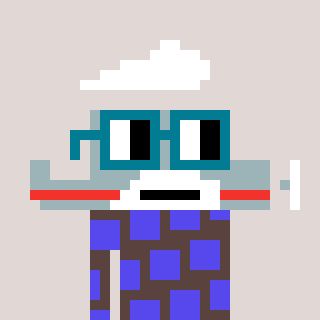
a pixel art character with square dark green glasses, a plane-shaped head and a darkbrown-colored body on a warm background